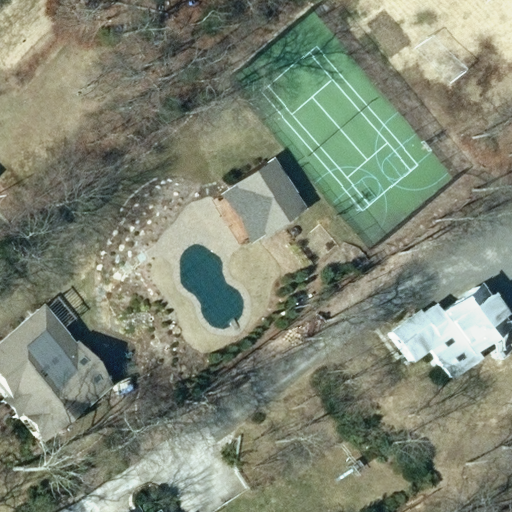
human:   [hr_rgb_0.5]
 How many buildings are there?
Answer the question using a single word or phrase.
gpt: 4

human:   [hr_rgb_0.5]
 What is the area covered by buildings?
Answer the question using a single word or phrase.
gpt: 851m2

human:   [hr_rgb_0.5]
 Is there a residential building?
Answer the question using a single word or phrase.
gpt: yes

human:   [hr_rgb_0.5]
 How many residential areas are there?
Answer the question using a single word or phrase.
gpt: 1

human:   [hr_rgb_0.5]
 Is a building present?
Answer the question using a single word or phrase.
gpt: yes

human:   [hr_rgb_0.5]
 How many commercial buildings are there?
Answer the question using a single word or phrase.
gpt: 0

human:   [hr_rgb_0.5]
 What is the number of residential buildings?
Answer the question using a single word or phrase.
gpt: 4

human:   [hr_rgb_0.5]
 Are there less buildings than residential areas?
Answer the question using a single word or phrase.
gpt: no

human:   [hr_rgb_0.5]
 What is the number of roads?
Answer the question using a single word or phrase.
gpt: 0

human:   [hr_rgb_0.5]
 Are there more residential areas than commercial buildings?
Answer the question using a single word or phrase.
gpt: yes

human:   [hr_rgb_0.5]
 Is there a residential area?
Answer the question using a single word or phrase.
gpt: yes

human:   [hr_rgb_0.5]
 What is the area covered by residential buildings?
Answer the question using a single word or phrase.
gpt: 851m2

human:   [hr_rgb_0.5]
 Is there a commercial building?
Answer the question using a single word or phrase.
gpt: no

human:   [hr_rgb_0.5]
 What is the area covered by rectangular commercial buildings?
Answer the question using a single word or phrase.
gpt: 0m2

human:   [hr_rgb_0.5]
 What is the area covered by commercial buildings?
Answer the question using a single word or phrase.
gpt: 0m2

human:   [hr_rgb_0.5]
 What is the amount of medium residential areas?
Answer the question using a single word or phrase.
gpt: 0

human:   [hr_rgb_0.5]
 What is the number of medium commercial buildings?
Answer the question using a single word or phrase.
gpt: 0

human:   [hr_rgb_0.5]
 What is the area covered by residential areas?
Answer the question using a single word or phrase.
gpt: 10637m2

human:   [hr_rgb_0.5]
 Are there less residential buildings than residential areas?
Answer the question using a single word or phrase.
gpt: no

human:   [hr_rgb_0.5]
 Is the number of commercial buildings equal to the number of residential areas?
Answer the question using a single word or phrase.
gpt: no

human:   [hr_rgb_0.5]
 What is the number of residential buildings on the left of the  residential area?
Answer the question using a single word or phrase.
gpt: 0

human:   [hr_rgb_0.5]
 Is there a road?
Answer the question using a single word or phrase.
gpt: no

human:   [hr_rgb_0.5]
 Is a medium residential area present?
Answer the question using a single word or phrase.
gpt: no

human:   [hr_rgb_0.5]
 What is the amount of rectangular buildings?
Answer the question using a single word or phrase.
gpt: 1

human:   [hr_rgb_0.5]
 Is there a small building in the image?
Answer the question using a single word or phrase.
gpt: yes

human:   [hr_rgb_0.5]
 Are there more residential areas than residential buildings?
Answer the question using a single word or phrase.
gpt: no

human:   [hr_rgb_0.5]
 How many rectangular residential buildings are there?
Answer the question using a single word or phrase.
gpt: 1

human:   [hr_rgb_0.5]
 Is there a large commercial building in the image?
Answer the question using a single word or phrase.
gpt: no

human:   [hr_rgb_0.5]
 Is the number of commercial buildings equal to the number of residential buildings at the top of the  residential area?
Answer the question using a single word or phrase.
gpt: no

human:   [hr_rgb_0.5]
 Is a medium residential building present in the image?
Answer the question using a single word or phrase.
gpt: yes

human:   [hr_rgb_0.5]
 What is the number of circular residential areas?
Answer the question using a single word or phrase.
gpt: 0

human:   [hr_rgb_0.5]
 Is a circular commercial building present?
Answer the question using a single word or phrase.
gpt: no

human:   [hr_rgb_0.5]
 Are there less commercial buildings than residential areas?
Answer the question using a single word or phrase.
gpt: yes

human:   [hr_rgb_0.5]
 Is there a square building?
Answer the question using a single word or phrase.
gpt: no

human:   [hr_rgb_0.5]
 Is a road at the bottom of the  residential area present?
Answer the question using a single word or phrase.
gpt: no

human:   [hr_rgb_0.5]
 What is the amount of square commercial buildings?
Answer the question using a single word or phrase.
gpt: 0

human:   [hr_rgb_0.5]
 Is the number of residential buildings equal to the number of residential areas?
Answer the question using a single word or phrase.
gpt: no

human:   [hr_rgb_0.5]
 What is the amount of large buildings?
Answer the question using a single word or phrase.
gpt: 0

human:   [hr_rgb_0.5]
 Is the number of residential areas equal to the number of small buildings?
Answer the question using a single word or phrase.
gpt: yes

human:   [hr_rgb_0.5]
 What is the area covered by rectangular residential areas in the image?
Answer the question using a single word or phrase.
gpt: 10637m2

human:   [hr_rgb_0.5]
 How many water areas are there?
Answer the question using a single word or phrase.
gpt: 0

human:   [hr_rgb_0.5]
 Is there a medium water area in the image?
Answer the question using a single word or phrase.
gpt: no

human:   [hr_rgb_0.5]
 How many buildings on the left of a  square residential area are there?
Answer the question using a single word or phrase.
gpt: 0

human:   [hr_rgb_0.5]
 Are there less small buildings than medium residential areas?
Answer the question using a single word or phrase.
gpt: no

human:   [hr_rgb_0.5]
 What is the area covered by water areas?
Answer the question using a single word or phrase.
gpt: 0m2

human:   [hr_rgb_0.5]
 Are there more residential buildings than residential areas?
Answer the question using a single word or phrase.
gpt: yes

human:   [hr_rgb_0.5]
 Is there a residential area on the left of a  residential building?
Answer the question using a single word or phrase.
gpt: yes

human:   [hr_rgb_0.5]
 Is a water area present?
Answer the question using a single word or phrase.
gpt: no

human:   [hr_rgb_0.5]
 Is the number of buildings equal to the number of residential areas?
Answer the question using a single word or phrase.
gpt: no

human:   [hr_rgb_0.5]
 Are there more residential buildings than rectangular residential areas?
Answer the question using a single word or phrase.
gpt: yes

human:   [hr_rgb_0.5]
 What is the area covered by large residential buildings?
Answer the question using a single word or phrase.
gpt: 0m2

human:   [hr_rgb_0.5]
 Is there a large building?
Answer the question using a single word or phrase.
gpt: no

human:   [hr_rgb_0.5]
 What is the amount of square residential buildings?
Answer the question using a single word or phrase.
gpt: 0

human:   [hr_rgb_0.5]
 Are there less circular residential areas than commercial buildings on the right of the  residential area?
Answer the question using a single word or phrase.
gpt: no

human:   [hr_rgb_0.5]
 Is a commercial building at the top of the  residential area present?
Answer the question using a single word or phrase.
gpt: no

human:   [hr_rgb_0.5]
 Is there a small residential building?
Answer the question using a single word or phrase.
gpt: yes

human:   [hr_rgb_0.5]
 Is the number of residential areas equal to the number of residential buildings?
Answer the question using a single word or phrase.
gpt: no

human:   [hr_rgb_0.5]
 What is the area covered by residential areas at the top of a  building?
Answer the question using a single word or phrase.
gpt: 0m2

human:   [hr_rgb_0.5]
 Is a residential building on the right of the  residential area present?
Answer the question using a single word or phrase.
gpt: yes

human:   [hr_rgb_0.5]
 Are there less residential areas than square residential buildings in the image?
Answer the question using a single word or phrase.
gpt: no

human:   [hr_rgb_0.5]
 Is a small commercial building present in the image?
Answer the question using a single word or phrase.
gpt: no

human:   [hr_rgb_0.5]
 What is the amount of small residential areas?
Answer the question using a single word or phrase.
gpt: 0

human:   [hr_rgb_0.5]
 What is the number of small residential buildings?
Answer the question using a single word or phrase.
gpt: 1

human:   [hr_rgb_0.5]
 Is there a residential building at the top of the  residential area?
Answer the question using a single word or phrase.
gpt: yes